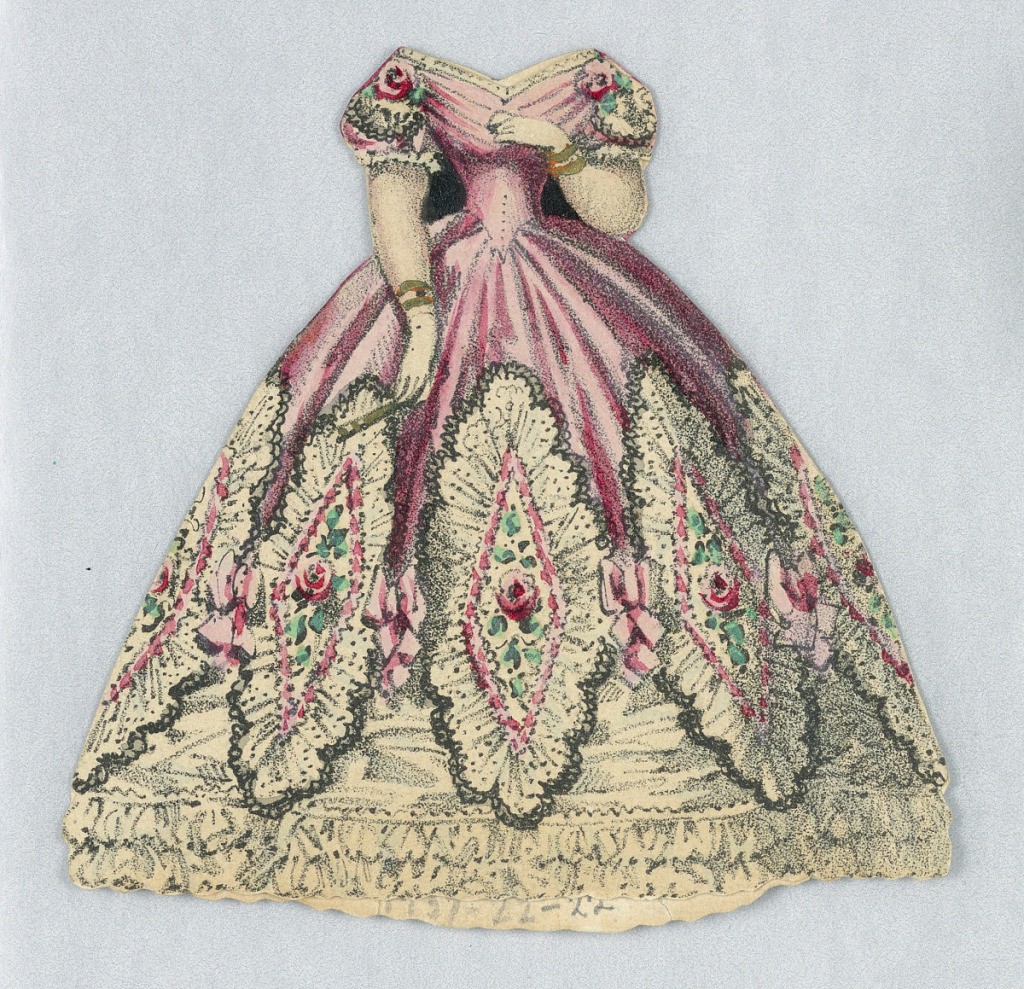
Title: Paper Doll Costume in Pink and White Lace
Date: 1876–80
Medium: Lithograph, brush and watercolor on cream heavy wove paper
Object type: Print
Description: Pink satin gown with corseted waist and full skirt fades to a lacy white with bows and rose decorations.  Both back and front of paper doll costume represented.